Interaction volume radius: 5 \u00c5
Interaction volume height: 25 \u00c5
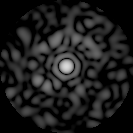
Disorder parameter: 0.8482